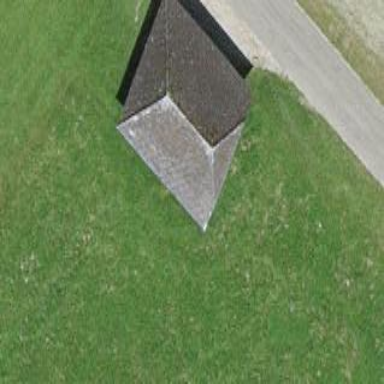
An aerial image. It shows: Rural barn.